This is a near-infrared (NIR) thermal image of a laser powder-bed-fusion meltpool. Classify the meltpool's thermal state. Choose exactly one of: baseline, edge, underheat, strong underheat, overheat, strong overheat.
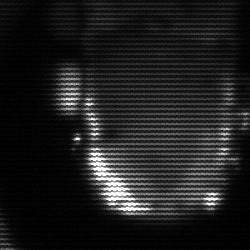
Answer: baseline